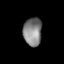
Tissue: lung
Cell type: Epithelial cells
Senescence score: 0.2292
Nuclear area (px): 514
Mean DAPI intensity: 129.251